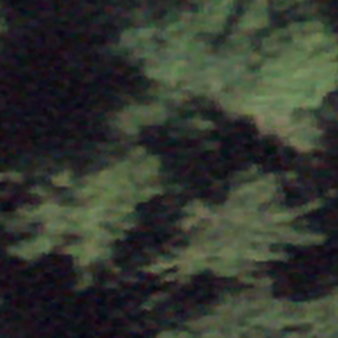
Label: other